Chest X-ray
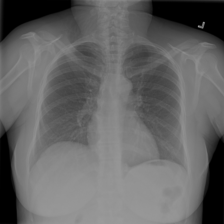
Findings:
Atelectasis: negative
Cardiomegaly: negative
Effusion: negative
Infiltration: negative
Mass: negative
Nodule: negative
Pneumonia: negative
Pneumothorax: negative
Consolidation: negative
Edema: negative
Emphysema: negative
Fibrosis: negative
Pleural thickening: negative
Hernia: negative